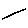
Label: line